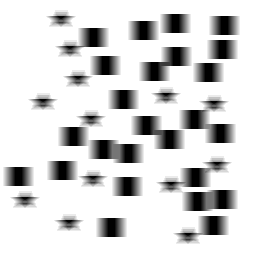
Squares: 25
Triangles: 0
Stars: 13
Total shapes: 38